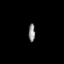
Tissue: prostate
Cell type: T cells
Senescence score: 0.7214
Nuclear area (px): 119
Mean DAPI intensity: 134.899